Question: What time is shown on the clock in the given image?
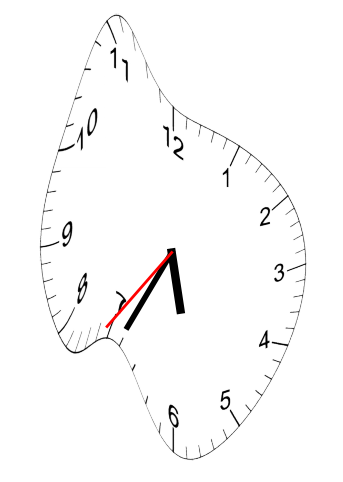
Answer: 05:34:36